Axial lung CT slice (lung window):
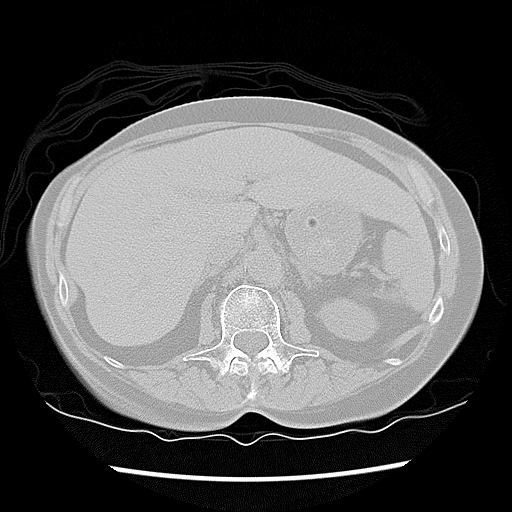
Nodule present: no